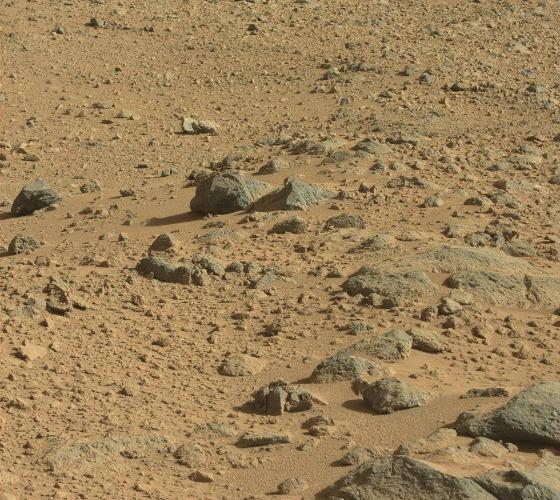
Terrain classes present: Gravel / Sand / Soil, Rock, Shadow